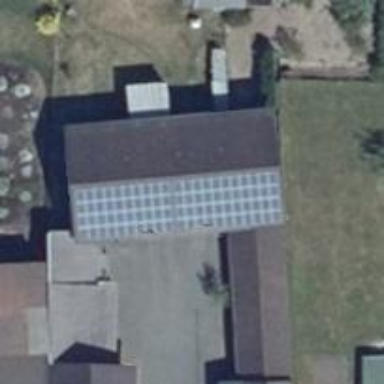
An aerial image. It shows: Solar-powered generator using photovoltaic technology. This small installation generates electricity through solar photovoltaic panels.